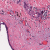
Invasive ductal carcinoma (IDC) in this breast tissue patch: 0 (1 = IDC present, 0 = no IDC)